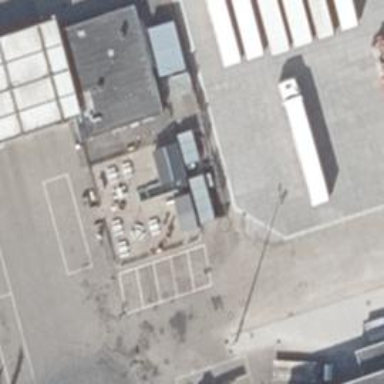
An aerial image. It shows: Fuel station.